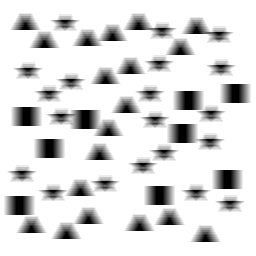
Squares: 9
Triangles: 19
Stars: 20
Total shapes: 48